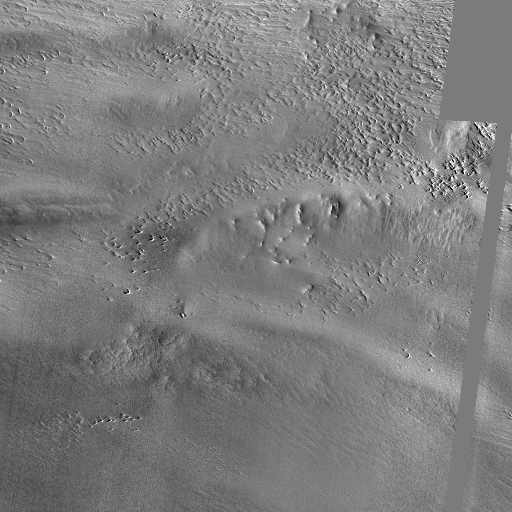
Crater classes present: Background